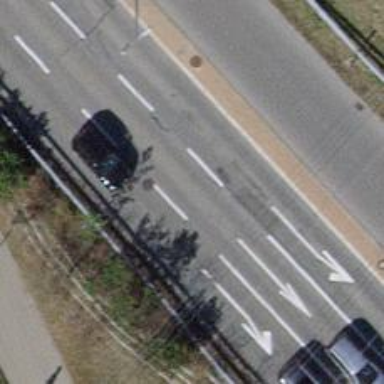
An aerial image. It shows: Secondary road with asphalt surface.